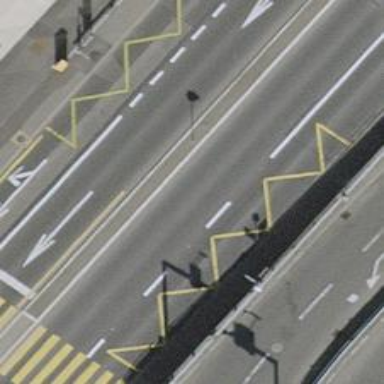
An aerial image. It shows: Bus stop with stop position for public transport.